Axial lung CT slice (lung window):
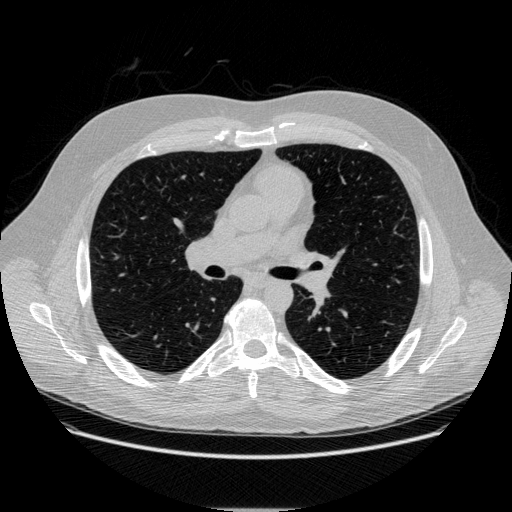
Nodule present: no